Interaction volume radius: 5 \u00c5
Interaction volume height: 15 \u00c5
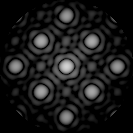
Disorder parameter: 0.06216